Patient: sex M, age 57
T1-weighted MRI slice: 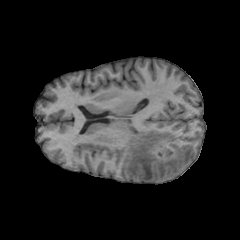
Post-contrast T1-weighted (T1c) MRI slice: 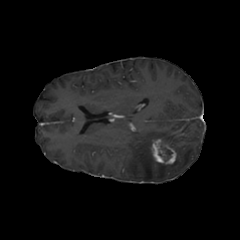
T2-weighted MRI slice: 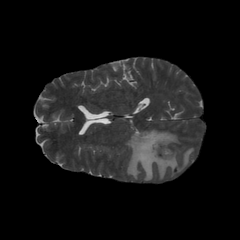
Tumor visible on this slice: yes
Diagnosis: Glioblastoma, IDH-wildtype
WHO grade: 4